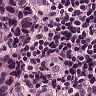
Metastatic tissue present: yes